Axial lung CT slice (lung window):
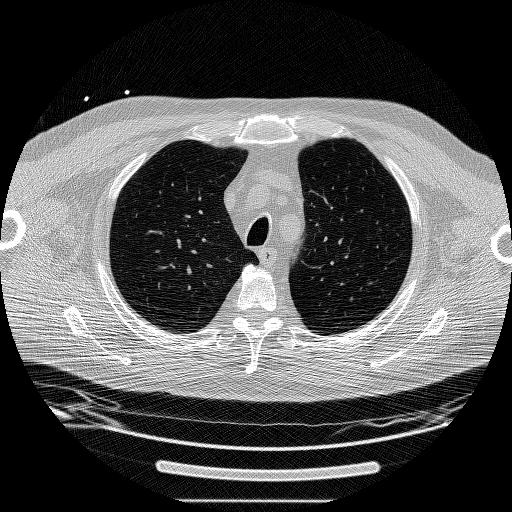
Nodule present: no